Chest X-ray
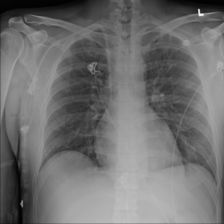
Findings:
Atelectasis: negative
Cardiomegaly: negative
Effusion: negative
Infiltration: negative
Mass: negative
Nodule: negative
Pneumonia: negative
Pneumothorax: negative
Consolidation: negative
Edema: negative
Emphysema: negative
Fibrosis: negative
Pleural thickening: negative
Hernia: negative